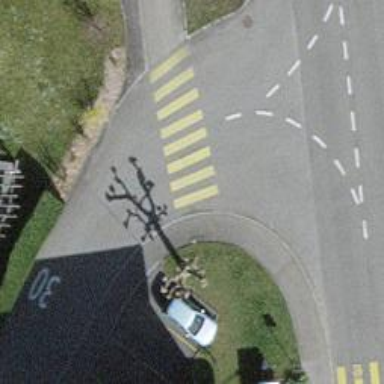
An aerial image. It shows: Uncontrolled zebra crossing with notable zebra markings.